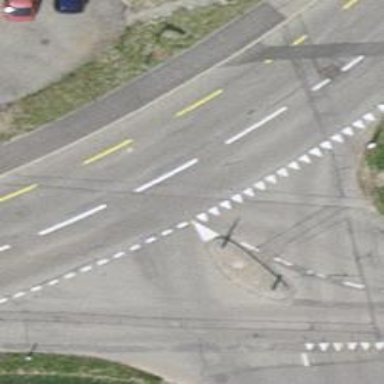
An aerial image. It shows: Road with "give way" sign.